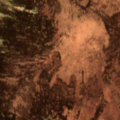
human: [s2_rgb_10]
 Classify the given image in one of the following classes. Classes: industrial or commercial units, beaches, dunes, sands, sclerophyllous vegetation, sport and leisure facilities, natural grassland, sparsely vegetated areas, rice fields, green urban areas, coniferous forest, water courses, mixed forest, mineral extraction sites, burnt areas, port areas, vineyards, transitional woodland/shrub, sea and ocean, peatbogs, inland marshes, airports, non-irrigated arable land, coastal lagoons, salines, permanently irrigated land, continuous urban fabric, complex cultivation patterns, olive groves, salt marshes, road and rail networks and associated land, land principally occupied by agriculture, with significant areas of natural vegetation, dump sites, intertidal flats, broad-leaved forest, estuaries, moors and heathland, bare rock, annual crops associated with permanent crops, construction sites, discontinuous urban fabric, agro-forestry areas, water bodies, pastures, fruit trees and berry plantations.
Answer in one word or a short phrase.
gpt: coniferous forest, moors and heathland, peatbogs